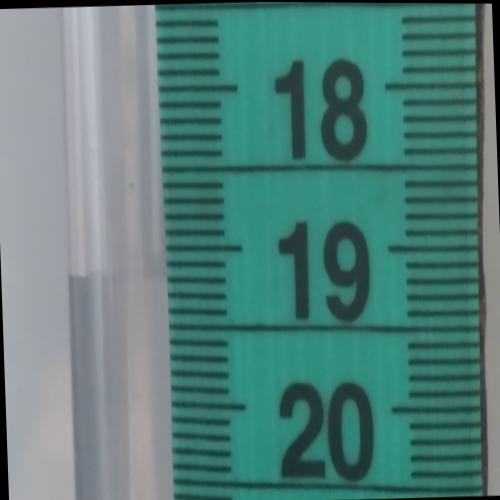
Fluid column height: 19.2 cm